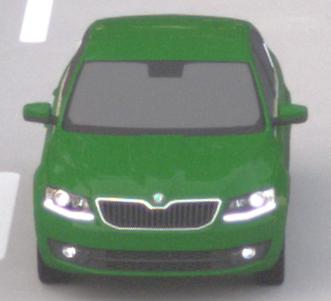
Make: Skoda
Model: Octavia 1.2 TSI
Detailed model: Octavia (III) Limousine
Model produced from: 2013/02
Model produced until: 2015/04
Doors: 5
Color: green
Road condition: dry road
Daytime: sunrise or sunset
Contrast: low contrast